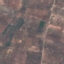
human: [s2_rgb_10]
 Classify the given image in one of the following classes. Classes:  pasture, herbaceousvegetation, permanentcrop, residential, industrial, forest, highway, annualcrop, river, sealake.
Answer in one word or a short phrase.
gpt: PermanentCrop